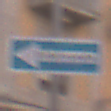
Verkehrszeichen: EinbahnstrasseLinksweisend
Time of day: MorningAfternoon
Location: Outdoor (Urban)
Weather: PartlyCloudy
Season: NotSpecified
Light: Natural